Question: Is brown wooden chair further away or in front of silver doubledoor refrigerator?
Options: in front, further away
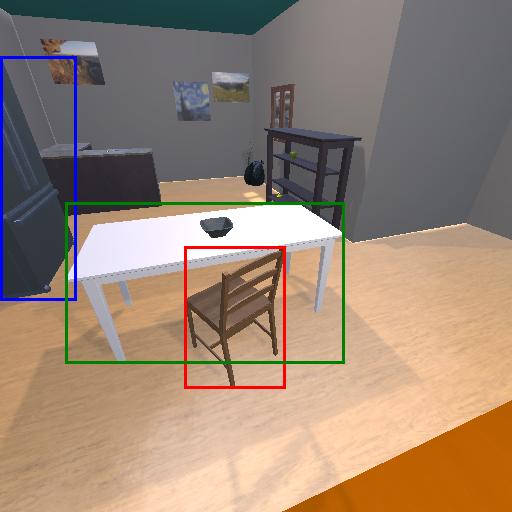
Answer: in front